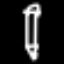
Label: pencil